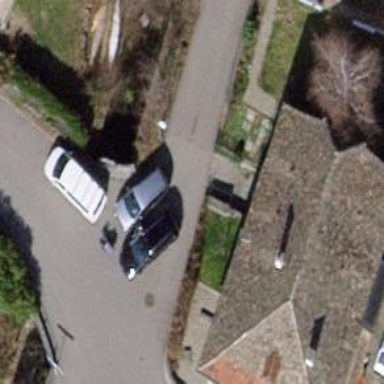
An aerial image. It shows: Bollard barrier.